Breast ultrasound image
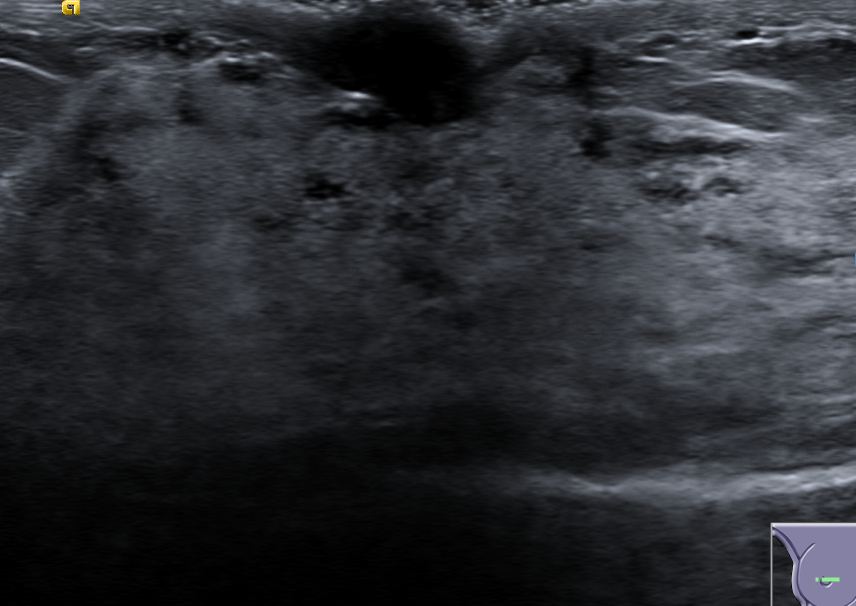
Diagnosis: normal